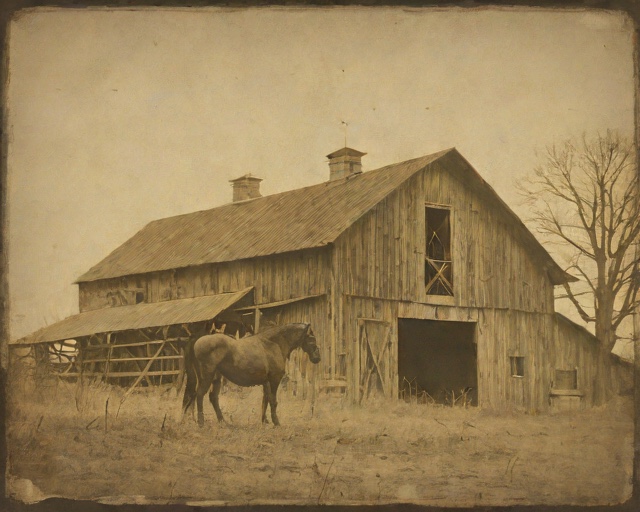
Category: Pets